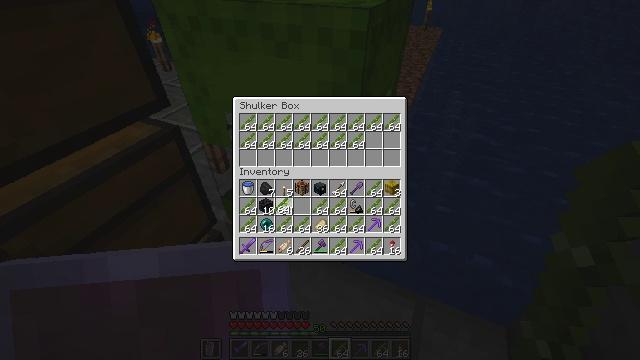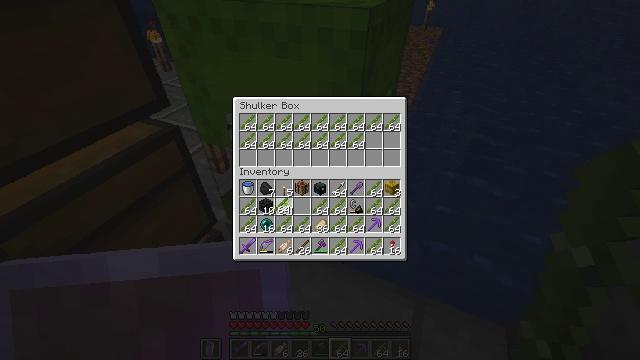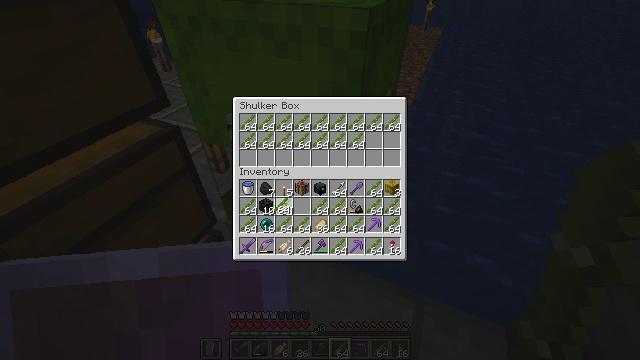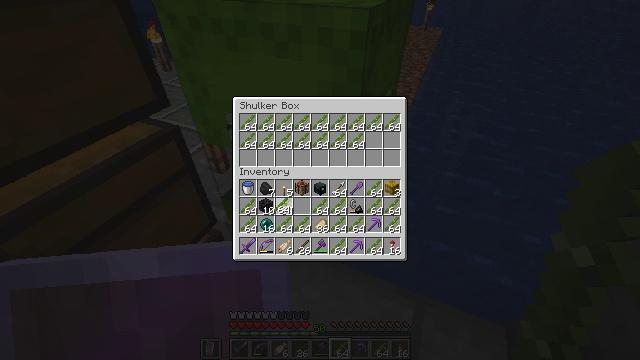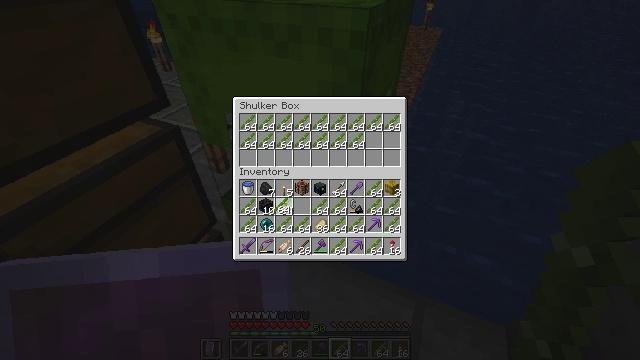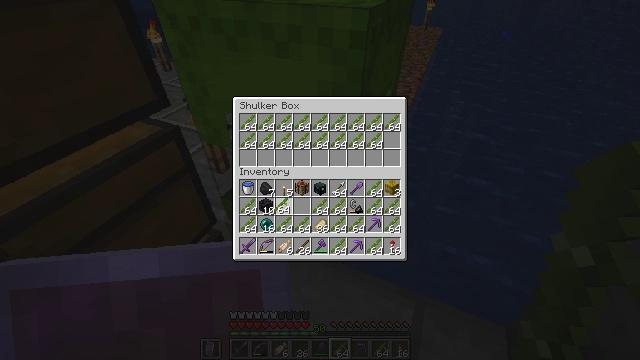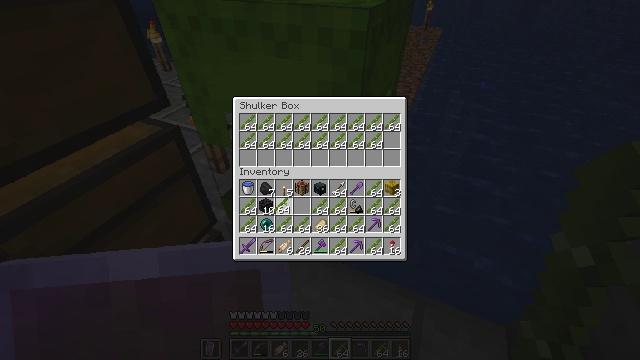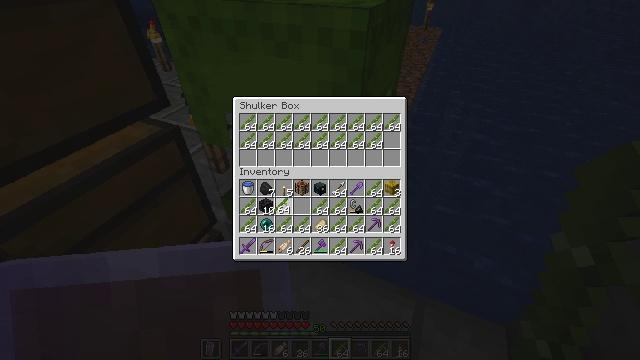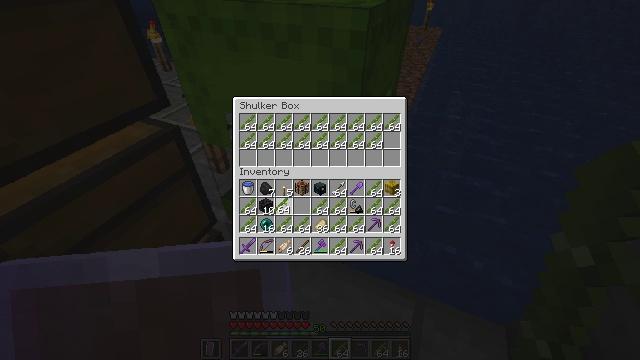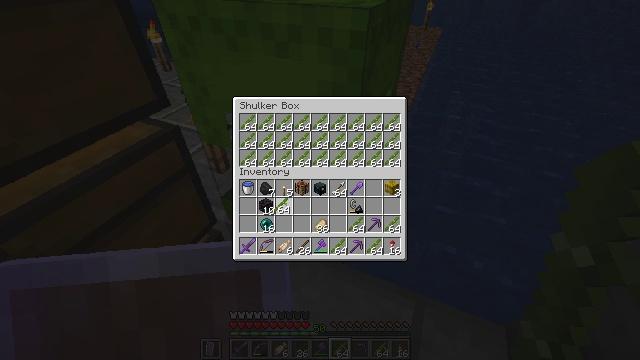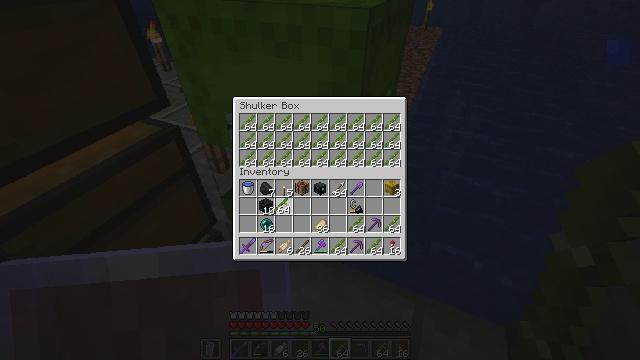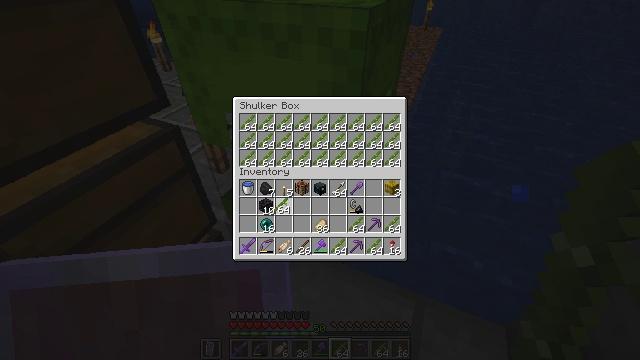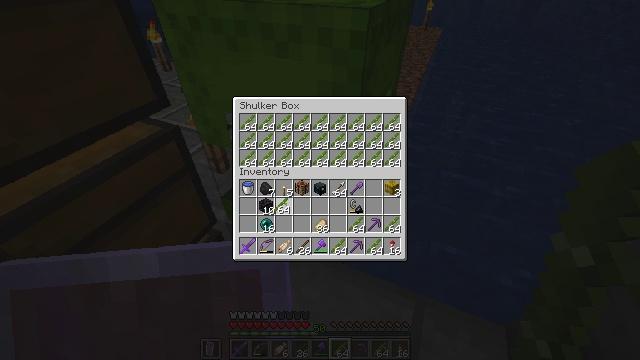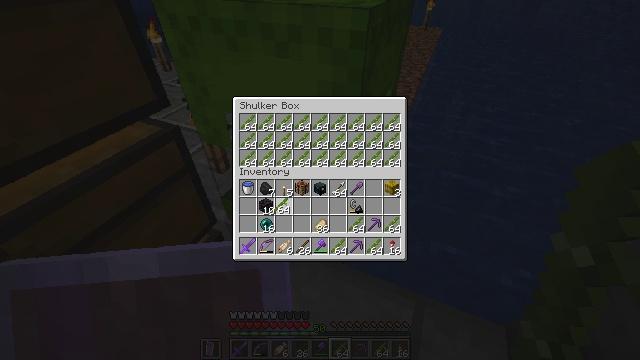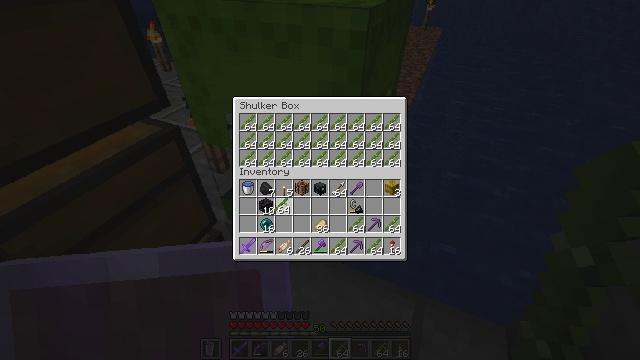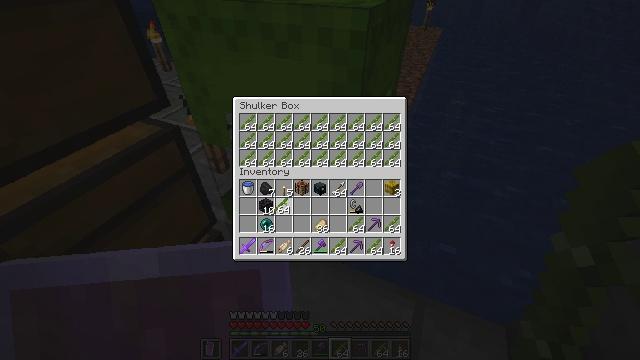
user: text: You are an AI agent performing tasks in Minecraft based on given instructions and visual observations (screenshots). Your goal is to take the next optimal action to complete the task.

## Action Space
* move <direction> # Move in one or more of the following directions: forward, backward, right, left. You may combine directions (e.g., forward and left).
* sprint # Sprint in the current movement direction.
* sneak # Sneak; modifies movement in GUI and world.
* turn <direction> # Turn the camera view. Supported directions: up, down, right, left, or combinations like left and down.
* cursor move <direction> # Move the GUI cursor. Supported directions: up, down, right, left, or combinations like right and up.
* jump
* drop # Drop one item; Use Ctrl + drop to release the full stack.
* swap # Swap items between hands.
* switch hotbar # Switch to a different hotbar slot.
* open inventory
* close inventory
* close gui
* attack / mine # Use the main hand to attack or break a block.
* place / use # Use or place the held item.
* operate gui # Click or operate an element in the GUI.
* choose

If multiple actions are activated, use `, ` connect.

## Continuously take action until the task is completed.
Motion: motion action
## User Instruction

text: Disassemble the lime shulker box by mining it.
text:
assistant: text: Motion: sneak
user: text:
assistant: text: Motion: sneak, attack / mine
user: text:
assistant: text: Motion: sneak, attack / mine
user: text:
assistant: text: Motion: sneak, attack / mine
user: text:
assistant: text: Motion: sneak
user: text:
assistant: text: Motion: sneak, attack / mine
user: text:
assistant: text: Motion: sneak, attack / mine
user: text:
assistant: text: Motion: sneak, attack / mine
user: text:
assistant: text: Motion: sneak
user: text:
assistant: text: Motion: sneak, attack / mine
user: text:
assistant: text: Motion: sneak, attack / mine
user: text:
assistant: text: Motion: sneak, attack / mine
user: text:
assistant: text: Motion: sneak, attack / mine
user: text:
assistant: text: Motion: sneak, attack / mine
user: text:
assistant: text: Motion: sneak, attack / mine
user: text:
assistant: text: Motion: sneak
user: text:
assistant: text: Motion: sneak
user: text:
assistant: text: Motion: sneak, turn right
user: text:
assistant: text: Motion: turn right
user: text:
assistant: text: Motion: turn right
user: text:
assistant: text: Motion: turn right and up
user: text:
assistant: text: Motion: no_op
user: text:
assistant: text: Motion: no_op
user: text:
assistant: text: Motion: no_op
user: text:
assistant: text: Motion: no_op
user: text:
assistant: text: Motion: no_op
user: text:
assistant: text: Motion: turn left
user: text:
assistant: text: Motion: turn left
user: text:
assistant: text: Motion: no_op
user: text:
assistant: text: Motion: no_op